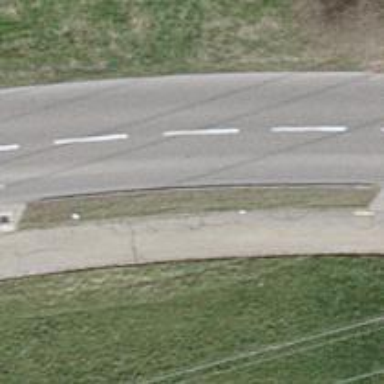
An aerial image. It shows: Tertiary road with asphalt surface and separate sidewalk.